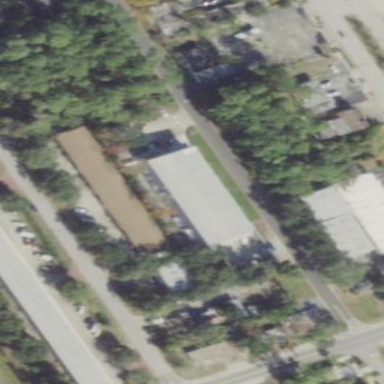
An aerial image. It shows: Commercial building.